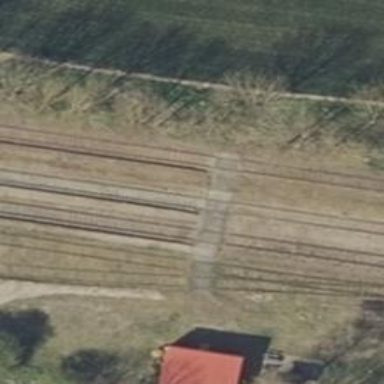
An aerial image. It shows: Preserved rail siding in service.